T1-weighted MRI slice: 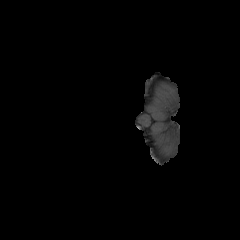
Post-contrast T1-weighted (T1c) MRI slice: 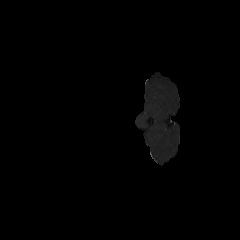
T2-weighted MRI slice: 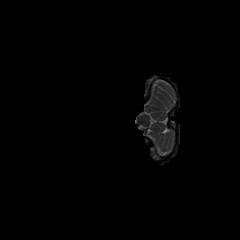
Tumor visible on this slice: no